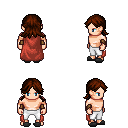
a pixel art fantasy rpg character, male body template, human, light skin, maroon cape, white pants, brown loose hair, leather bracers, gray slippers, four views (front, back, left, right), 2x2 character sprite sheet, small pixel art, hard edges, no anti-aliasing